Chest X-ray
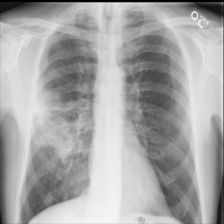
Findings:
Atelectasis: negative
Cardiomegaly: negative
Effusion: negative
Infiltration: positive
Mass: negative
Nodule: negative
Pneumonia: negative
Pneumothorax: negative
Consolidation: negative
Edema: negative
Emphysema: negative
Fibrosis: negative
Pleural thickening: negative
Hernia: negative